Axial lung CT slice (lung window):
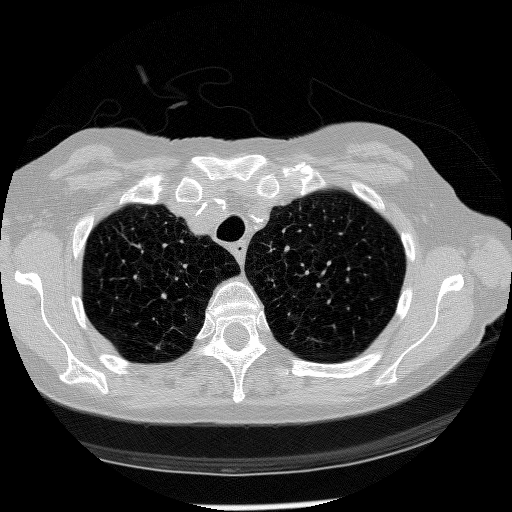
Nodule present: no